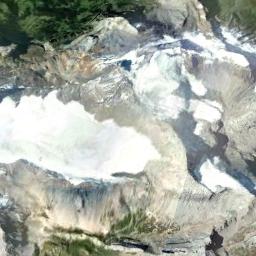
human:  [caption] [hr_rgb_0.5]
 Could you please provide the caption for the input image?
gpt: The ground on the snowberg is uneven .

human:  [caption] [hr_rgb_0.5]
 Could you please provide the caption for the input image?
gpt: The snowberg has some cirques and some trees are next to the snowberg .

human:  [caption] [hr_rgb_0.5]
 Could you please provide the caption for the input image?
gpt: White, Brown, And green transitions from the peaks to the bottom of the peaks in the Snow Mountain Range .

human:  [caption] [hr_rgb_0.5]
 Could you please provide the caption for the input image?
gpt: The snow berg is consist of green plants and white snow .

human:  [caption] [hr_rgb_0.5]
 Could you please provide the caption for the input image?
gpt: There are some snow on the snowberg .